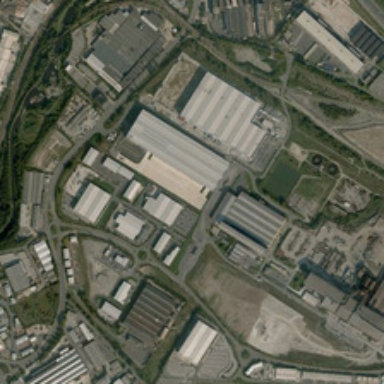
A large number of factories have been built in the industrial area .